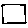
Label: square